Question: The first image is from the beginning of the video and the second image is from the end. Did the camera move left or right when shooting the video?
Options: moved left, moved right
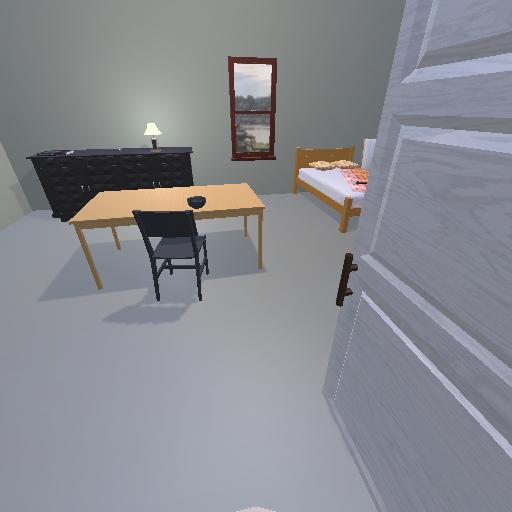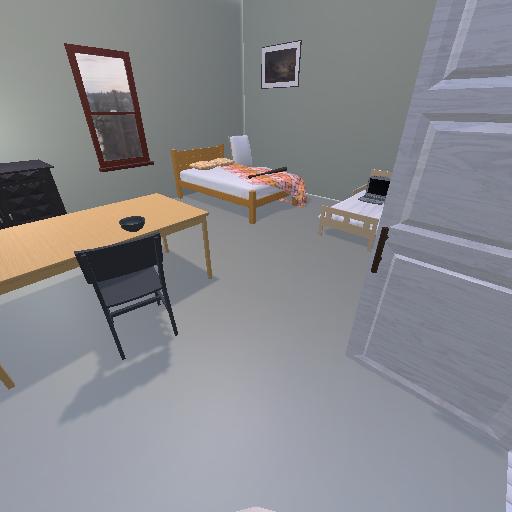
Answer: moved left